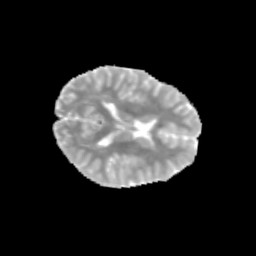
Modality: MD
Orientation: axial
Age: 12
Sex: female
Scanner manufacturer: siemens
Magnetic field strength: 3 T
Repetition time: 3.8 s
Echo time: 0.07 s